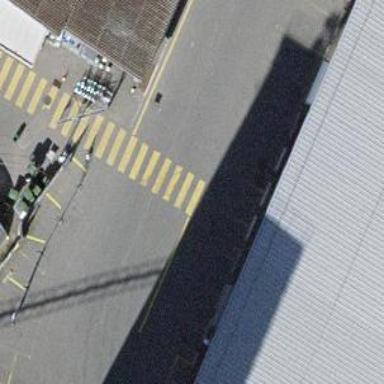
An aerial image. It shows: Zebra crossing on the road.